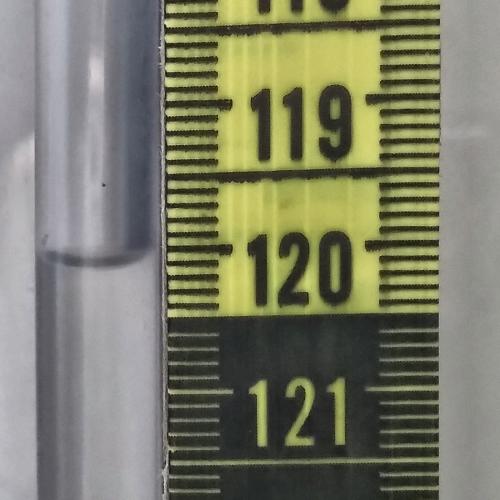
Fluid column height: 120.1 cm